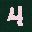
Label: 4